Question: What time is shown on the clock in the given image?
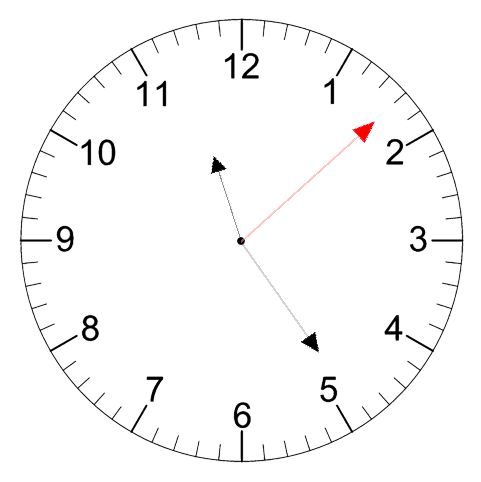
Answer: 11:24:08